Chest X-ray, AP view. Patient: 70 years old, sex M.
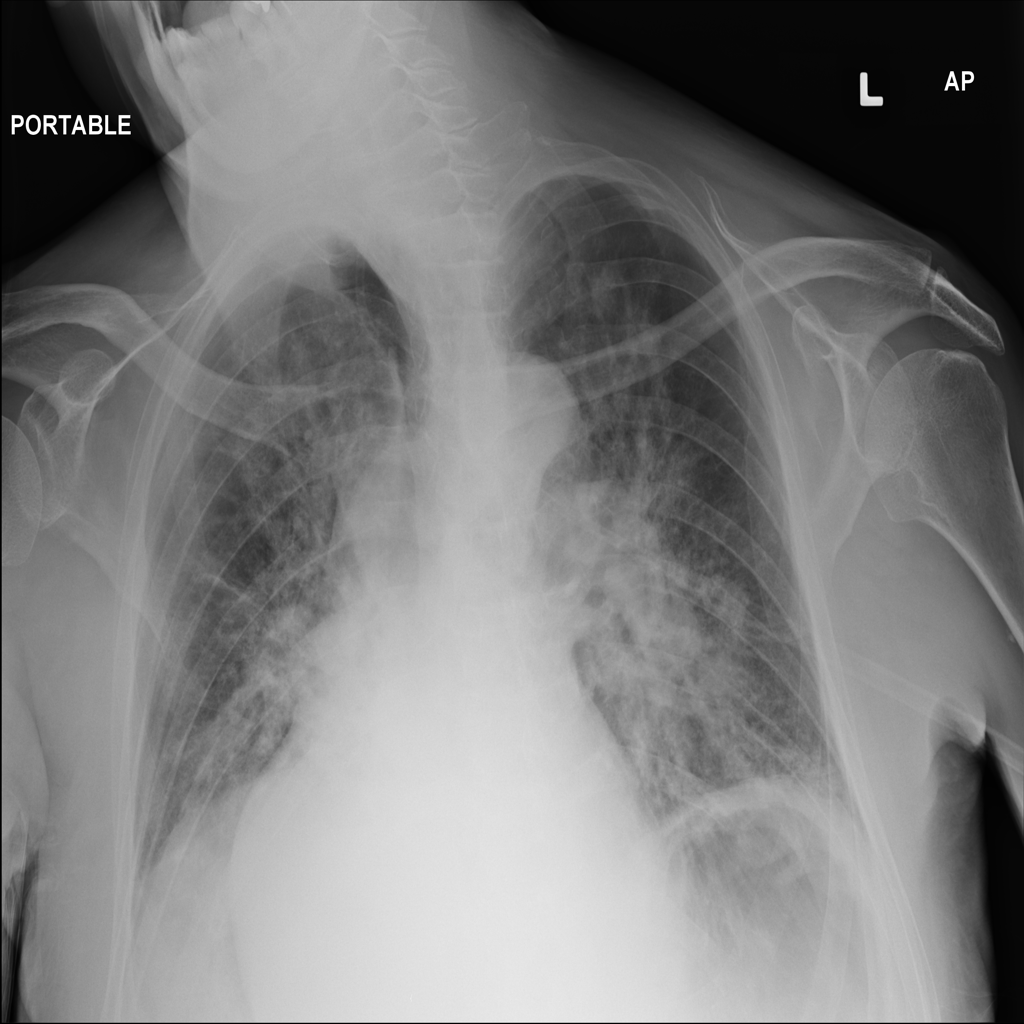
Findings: Edema, Infiltration